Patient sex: M
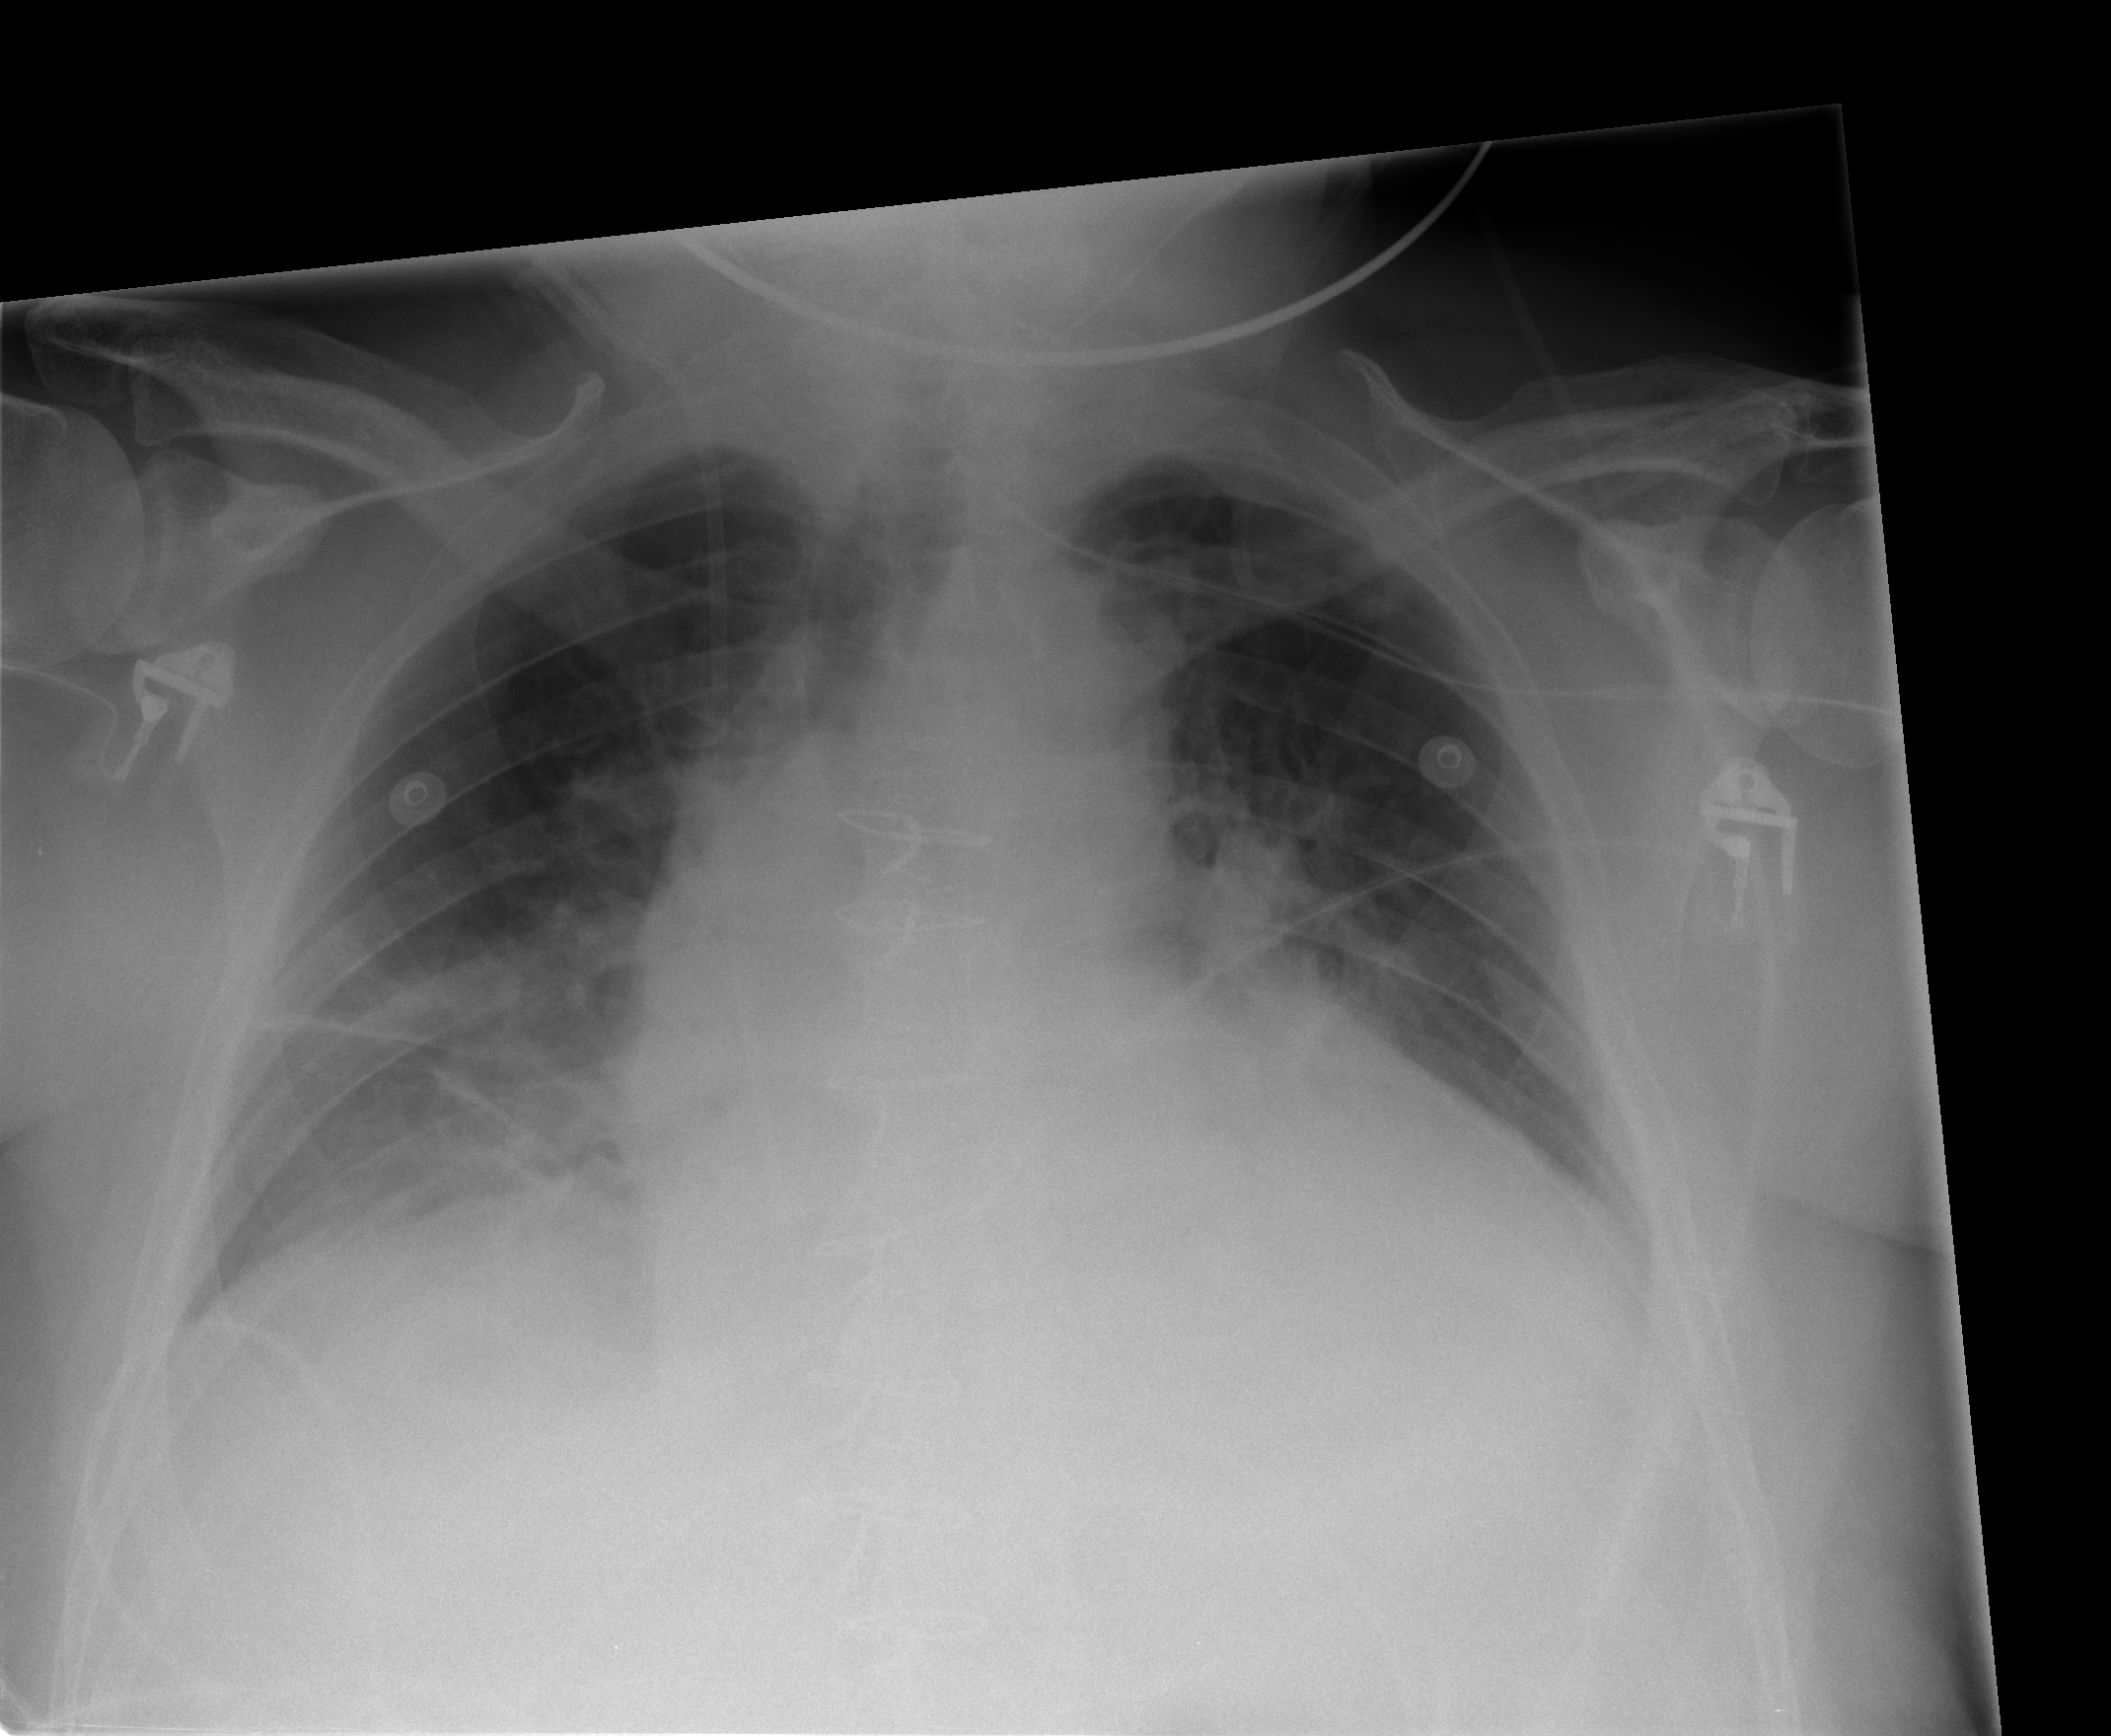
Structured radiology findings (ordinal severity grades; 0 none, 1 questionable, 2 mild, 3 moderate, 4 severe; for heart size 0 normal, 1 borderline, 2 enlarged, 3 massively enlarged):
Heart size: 3
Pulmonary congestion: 2
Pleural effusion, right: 2
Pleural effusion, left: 2
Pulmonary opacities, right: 1
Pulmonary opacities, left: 1
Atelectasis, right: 2
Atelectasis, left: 1